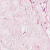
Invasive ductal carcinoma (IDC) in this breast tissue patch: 0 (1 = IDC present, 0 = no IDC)